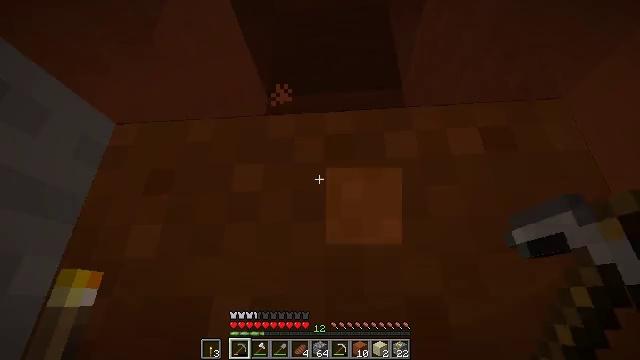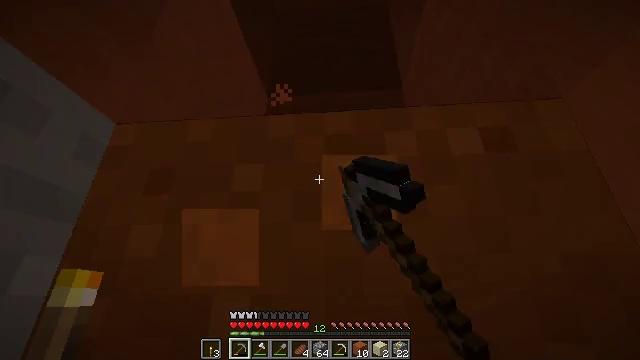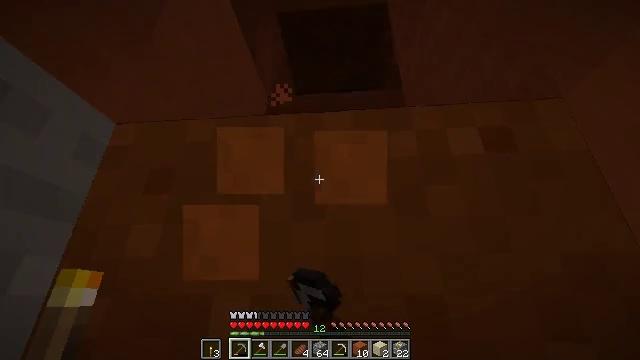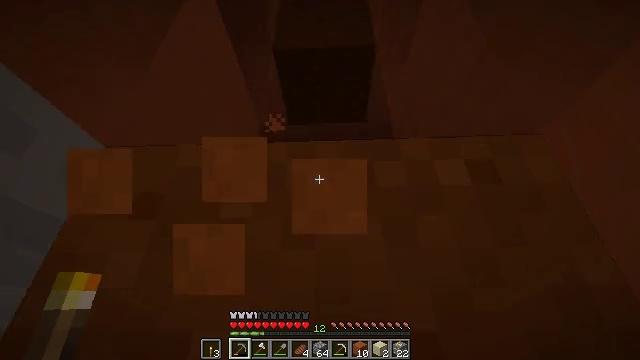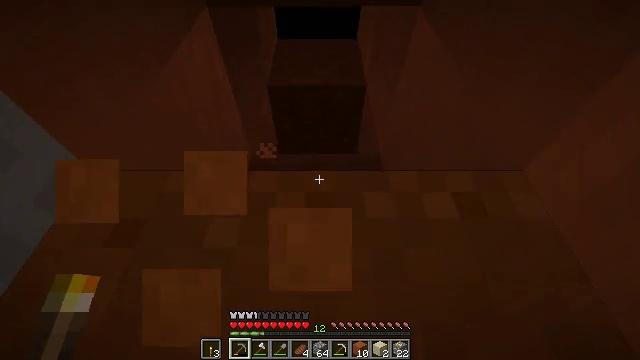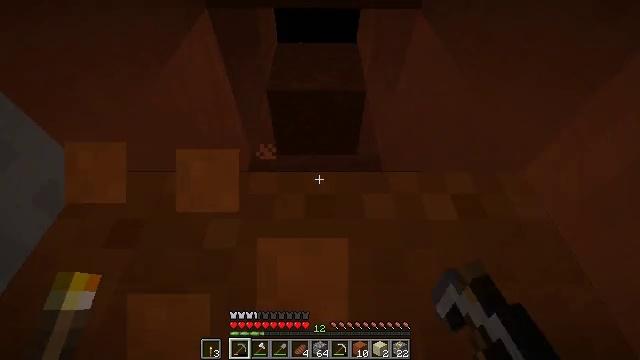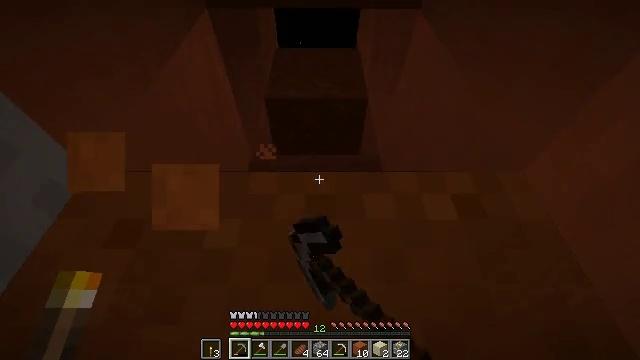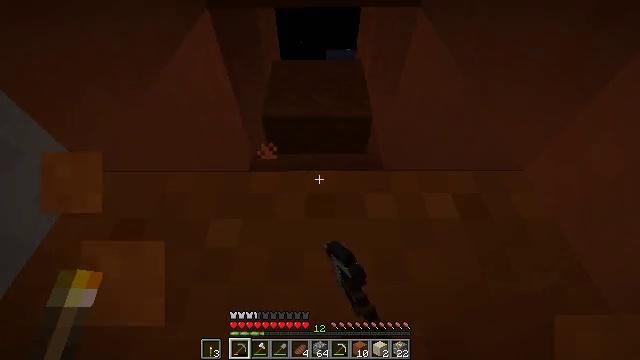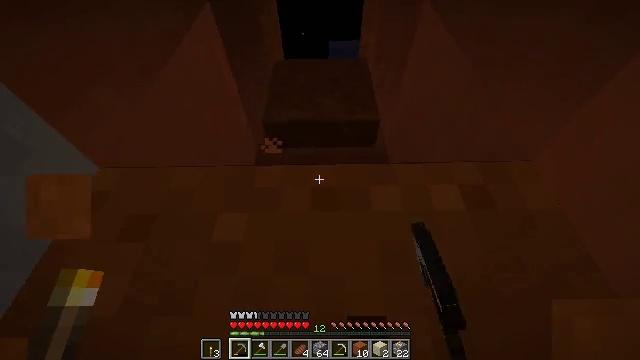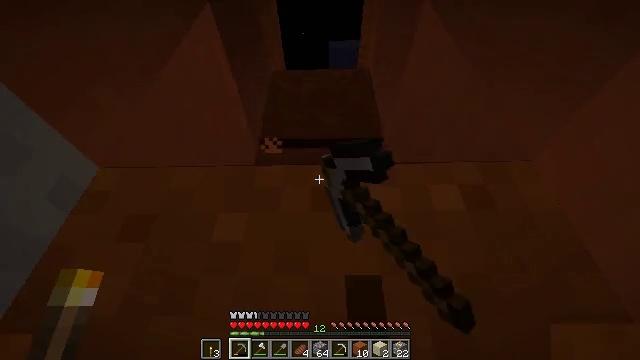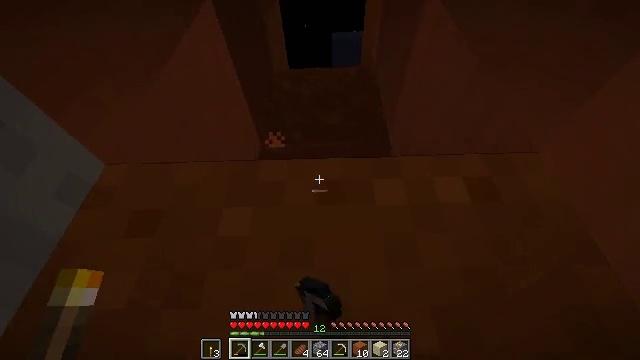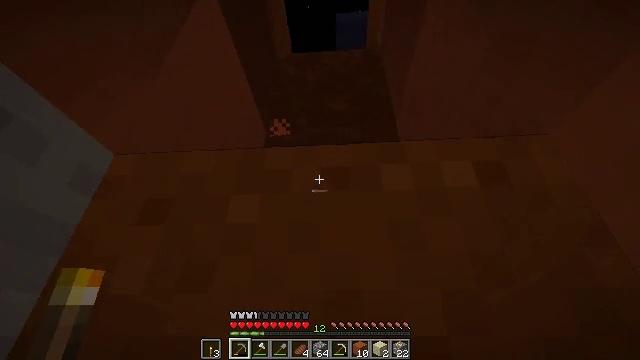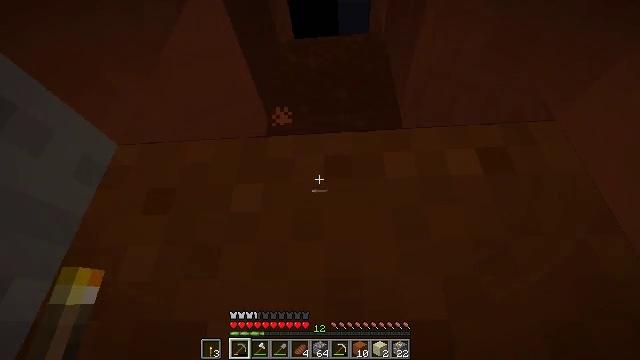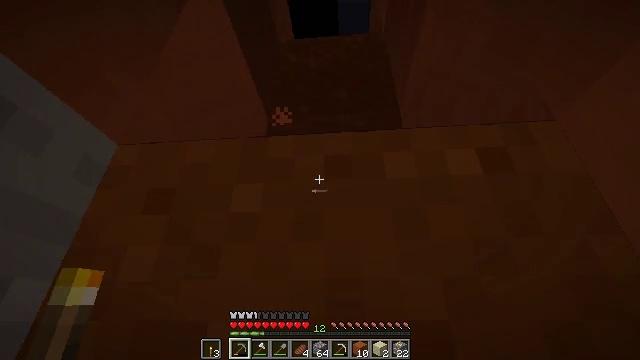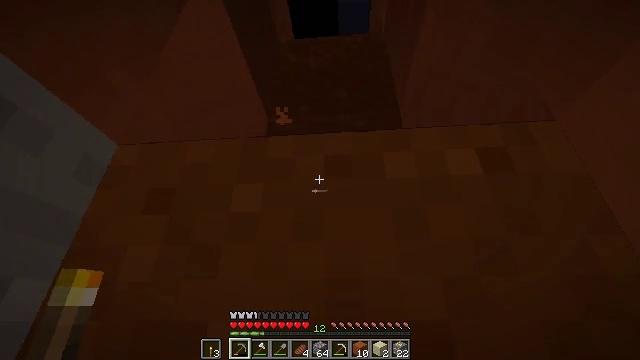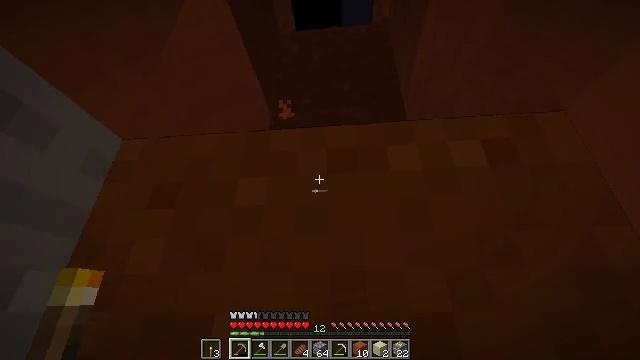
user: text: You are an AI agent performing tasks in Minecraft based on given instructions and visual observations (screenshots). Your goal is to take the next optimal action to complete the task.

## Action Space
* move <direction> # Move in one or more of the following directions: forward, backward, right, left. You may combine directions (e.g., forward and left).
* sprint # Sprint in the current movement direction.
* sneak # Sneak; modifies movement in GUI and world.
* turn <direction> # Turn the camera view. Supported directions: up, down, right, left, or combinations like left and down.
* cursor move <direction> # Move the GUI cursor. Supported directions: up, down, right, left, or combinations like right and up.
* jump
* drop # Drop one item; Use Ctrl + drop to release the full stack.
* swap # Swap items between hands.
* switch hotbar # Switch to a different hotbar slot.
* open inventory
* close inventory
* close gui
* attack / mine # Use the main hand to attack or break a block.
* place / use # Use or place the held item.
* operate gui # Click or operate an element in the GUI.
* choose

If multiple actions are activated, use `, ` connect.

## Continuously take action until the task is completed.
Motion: motion action
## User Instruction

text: Remove red sand to use for crafting or building.
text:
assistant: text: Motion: attack / mine
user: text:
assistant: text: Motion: attack / mine
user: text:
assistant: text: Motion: turn right and up, attack / mine
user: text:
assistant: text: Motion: turn right and up, attack / mine
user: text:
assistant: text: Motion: attack / mine
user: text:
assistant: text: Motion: attack / mine
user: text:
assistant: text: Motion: attack / mine
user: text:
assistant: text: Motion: turn left and down, attack / mine
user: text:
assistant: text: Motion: attack / mine
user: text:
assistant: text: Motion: turn left and down
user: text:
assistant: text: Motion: turn left and down
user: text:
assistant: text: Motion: turn down
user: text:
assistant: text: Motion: no_op
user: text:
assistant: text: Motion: no_op
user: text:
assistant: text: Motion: turn down
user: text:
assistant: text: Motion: no_op
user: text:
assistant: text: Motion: no_op
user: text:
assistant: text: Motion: no_op
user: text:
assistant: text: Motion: no_op
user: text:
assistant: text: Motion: no_op
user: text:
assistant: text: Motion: no_op
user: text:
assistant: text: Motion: turn down, switch to hotbar 3
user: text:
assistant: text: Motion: turn right and down, switch to hotbar 3
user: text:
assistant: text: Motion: turn right and down, switch to hotbar 3
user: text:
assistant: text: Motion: turn right and down, attack / mine, switch to hotbar 3
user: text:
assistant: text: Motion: attack / mine
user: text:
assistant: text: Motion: attack / mine
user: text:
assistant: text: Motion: attack / mine
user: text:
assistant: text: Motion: attack / mine
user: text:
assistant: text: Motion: attack / mine